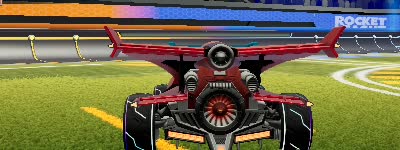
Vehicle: aftershock